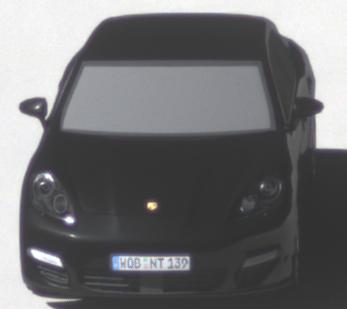
Make: Porsche
Model: Panamera
Detailed model: Panamera (970)
Model produced from: 2010/05
Model produced until: 2013/04
Doors: 5
Color: black
Road condition: dry road
Daytime: midday
Contrast: high contrast